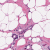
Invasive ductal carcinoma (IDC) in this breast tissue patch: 0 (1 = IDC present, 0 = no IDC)